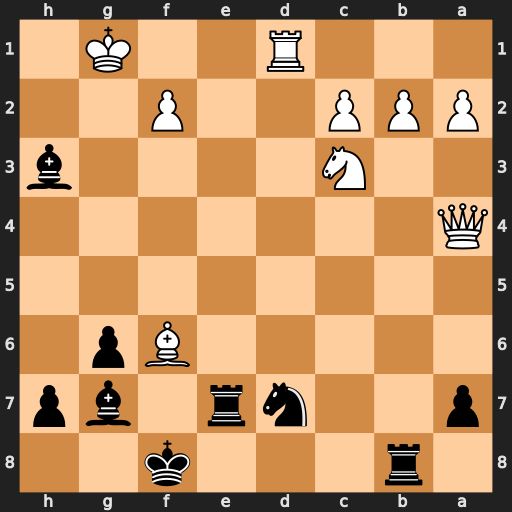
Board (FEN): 1r3k2/p2nr1bp/5Bp1/8/Q7/2N4b/PPP2P2/3R2K1
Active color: b
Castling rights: -
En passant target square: -
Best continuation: Nxf6